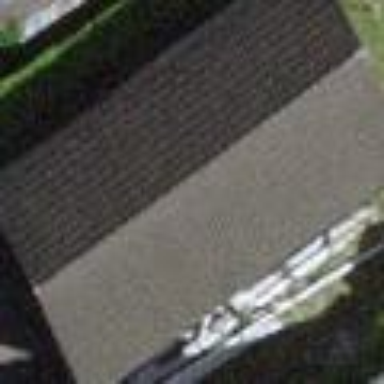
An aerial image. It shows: Shed.